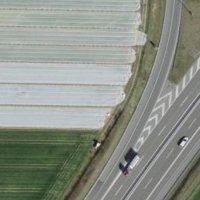
EUNIS habitat code: 57
Species observed at this site:
Milvus milvus